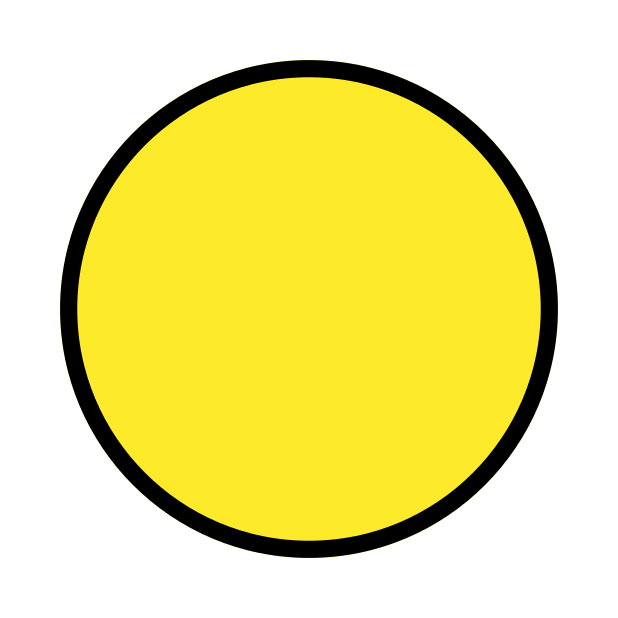
full moon